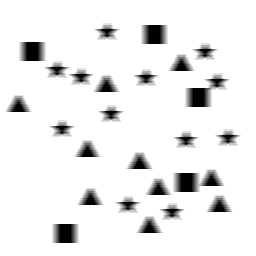
Squares: 5
Triangles: 10
Stars: 12
Total shapes: 27